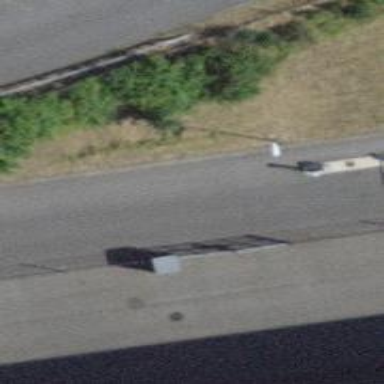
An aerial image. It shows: Lift gate barrier.